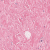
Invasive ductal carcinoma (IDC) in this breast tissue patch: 0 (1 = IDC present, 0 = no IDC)